Aerial crown-view tile of a tropical tree (Barro Colorado Island, Panama), acquired 20241112:
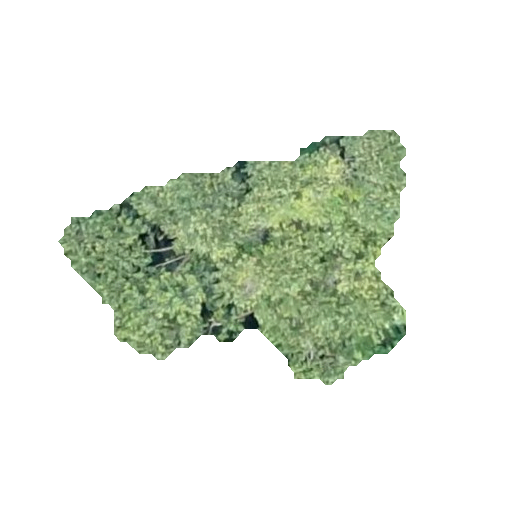
Species: Luehea seemannii
GBIF accepted scientific name: Luehea seemannii
Crown area: 88.241 m²